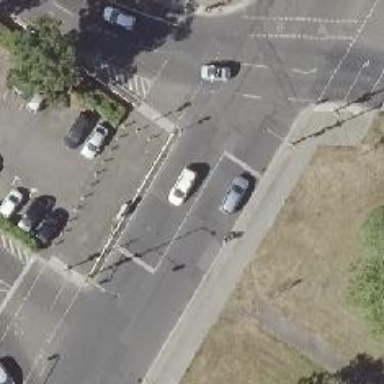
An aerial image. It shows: Road with traffic signals.